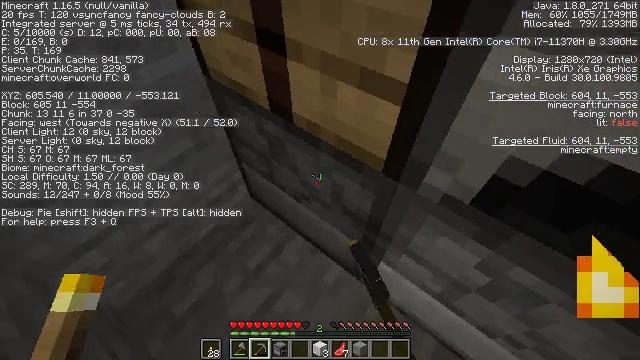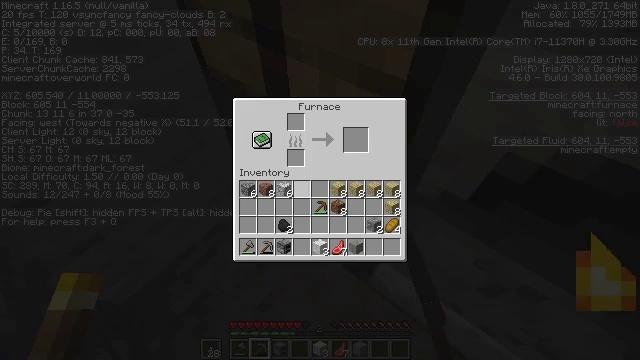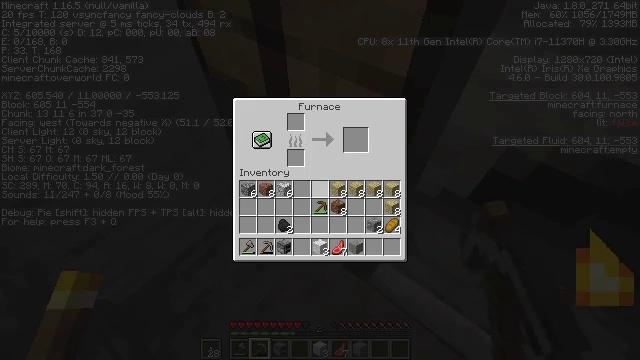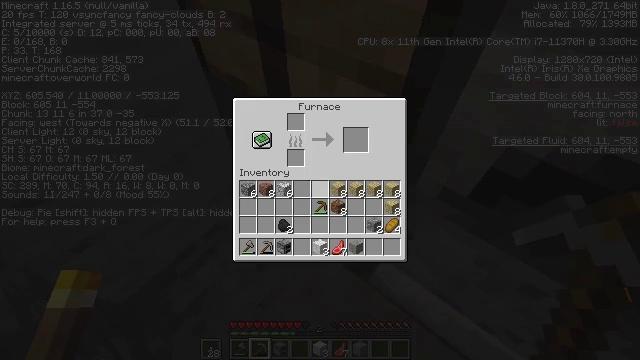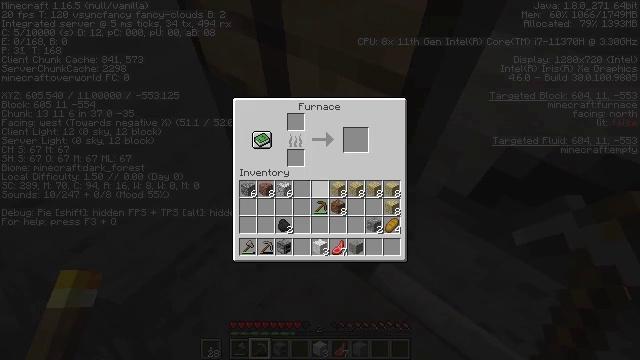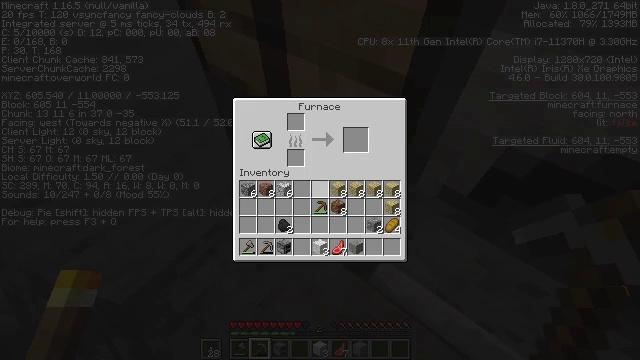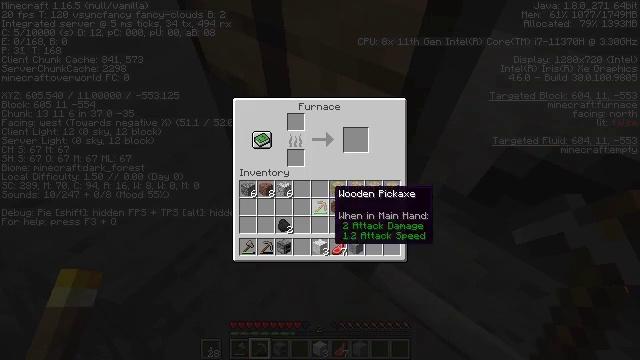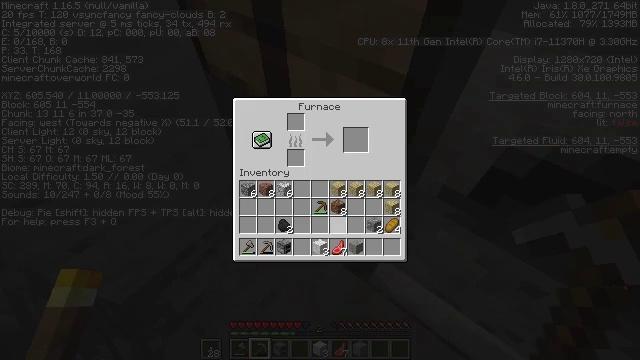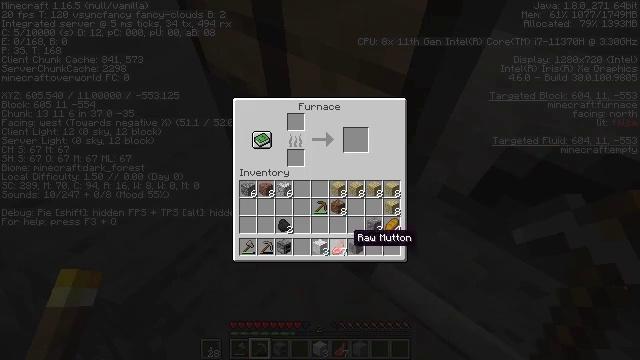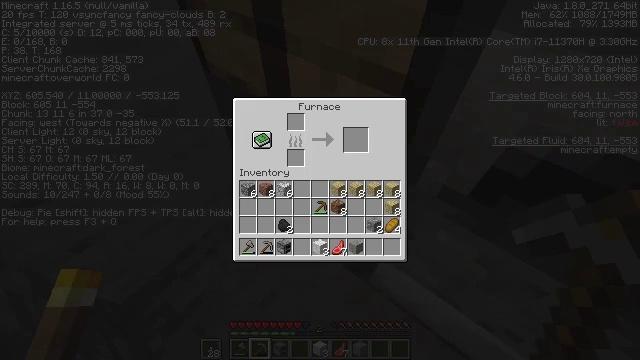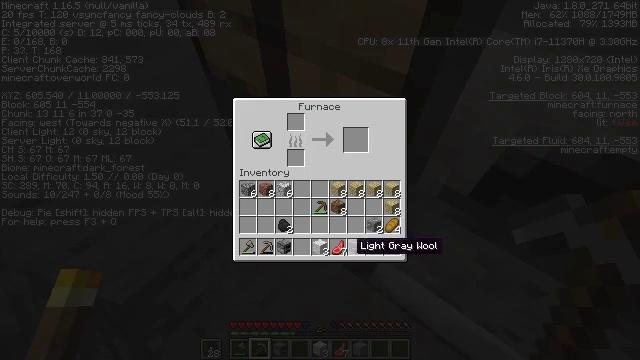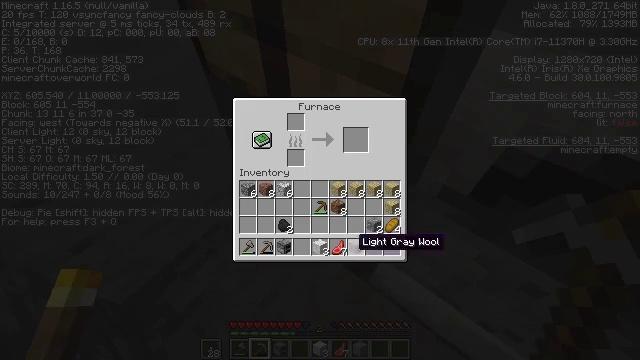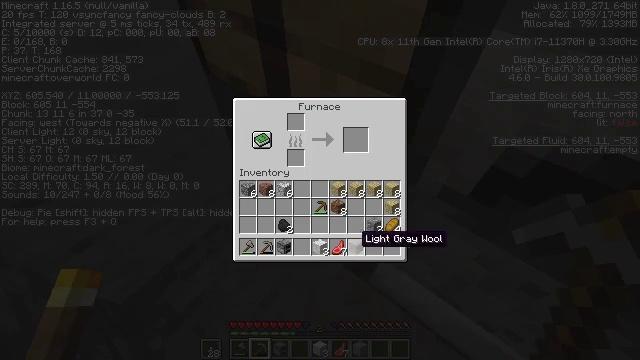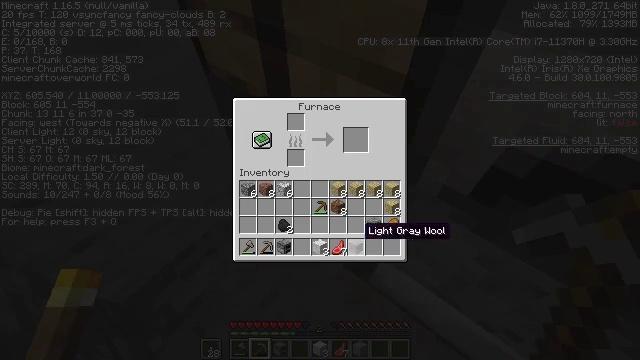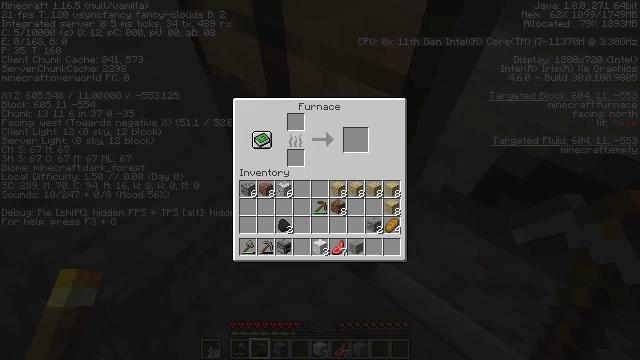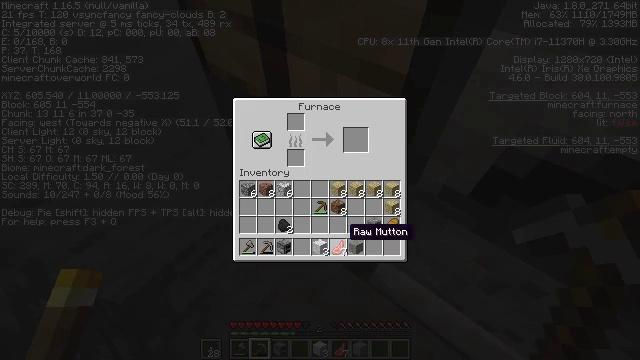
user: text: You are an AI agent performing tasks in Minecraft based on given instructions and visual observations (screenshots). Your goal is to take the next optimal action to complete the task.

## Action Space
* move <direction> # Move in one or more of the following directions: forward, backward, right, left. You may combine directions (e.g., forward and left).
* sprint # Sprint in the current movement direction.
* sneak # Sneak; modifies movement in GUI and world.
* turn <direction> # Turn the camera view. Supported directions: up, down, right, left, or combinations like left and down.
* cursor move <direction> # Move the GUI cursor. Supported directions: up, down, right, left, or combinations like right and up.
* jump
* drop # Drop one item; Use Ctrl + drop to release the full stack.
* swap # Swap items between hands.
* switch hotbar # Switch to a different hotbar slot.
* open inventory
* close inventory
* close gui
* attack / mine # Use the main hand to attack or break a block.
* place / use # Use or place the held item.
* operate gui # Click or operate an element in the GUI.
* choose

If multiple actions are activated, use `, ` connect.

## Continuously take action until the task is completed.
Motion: motion action
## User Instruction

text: Open your crafting interface and craft a birch trapdoor.
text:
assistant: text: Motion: cursor move left, open gui
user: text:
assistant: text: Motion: cursor move right
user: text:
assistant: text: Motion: no_op
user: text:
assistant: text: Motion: no_op
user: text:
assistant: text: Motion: no_op
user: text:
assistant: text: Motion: cursor move right and down
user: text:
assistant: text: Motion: cursor move right and down
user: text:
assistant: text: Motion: cursor move down
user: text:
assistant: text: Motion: sneak, cursor move down
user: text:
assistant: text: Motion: sneak
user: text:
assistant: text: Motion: sneak
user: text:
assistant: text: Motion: sneak
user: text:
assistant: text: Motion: sneak, cursor move up
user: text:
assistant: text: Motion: sneak
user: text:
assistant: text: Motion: sneak, cursor move left
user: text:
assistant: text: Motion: sneak, cursor move left
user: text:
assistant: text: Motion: sneak
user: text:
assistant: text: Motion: sneak, operate gui
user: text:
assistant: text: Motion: sneak, operate gui
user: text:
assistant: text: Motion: sneak, operate gui
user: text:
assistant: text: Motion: sneak
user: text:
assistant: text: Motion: sneak, cursor move left and up
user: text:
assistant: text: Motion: sneak, cursor move left
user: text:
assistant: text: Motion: sneak, cursor move left
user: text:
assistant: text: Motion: sneak, cursor move left
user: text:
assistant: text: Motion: sneak
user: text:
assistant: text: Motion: sneak, operate gui
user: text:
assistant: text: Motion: sneak, operate gui
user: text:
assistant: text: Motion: sneak, operate gui
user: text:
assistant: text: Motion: sneak